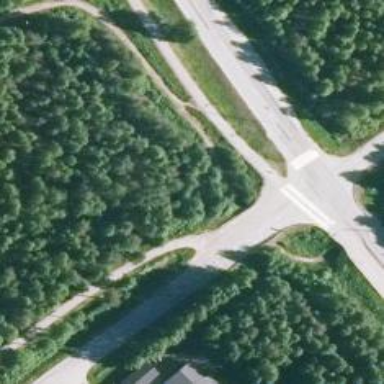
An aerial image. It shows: Nordic cycleway for cross-country skiing.